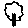
Label: tree